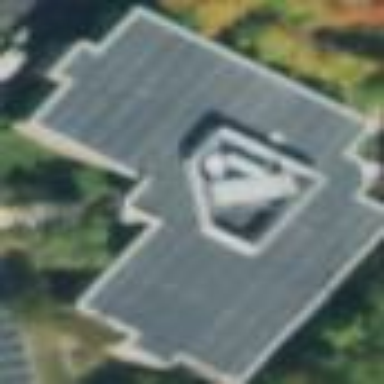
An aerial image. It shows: Office building.